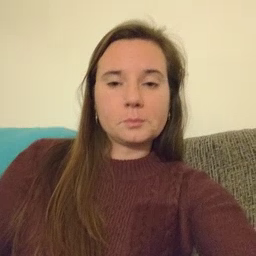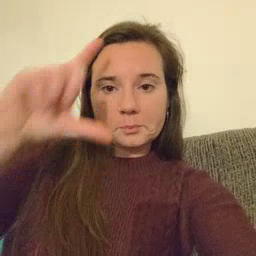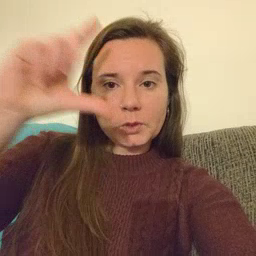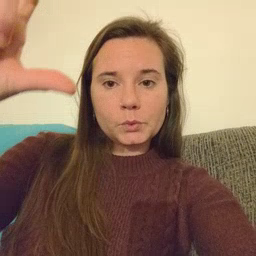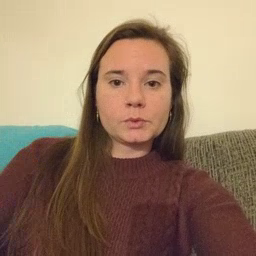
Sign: moon